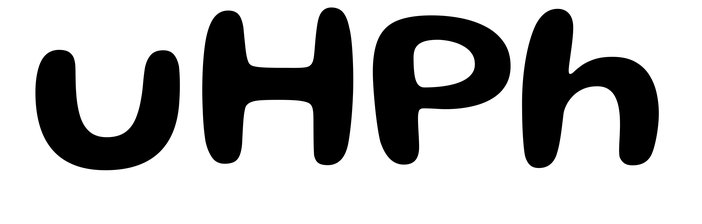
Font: Gluten_Medium